What's the difference between 2 images?
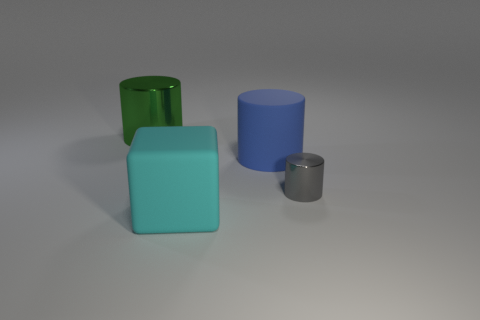
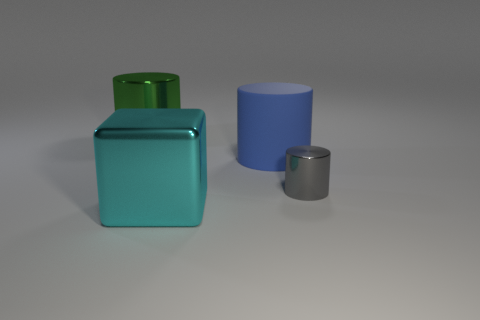
the matte cube changed to metal
the cyan cube changed to metal
the cyan thing became metallic
the rubber block changed to metal
the big cyan rubber cube in front of the gray shiny object turned metallic
the big cyan matte cube that is in front of the small thing turned shiny
the large cyan matte block that is in front of the large blue thing became shiny